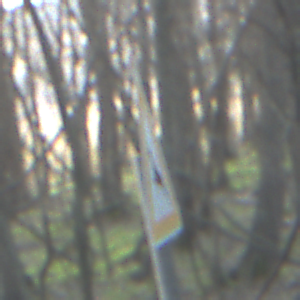
Verkehrszeichen: WildwechselRechts
Umgebung: Outdoor, Nature
Tageszeit: SunriseSunset
Wetter: Clear
Licht: Natural
Jahreszeit: Winter
Kontrast: LowContrast